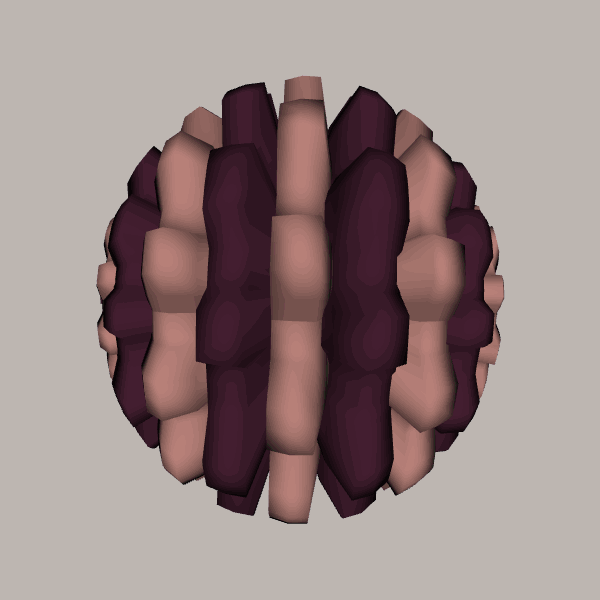
Background: light